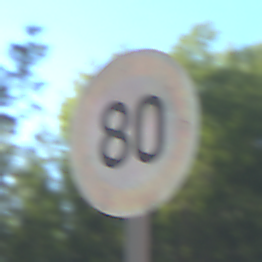
Verkehrszeichen: Geschwindigkeit80
Umgebung: Outdoor, Suburban
Tageszeit: MorningAfternoon
Wetter: PartlyCloudy
Licht: Natural
Jahreszeit: NotSpecified
Kontrast: HighContrast